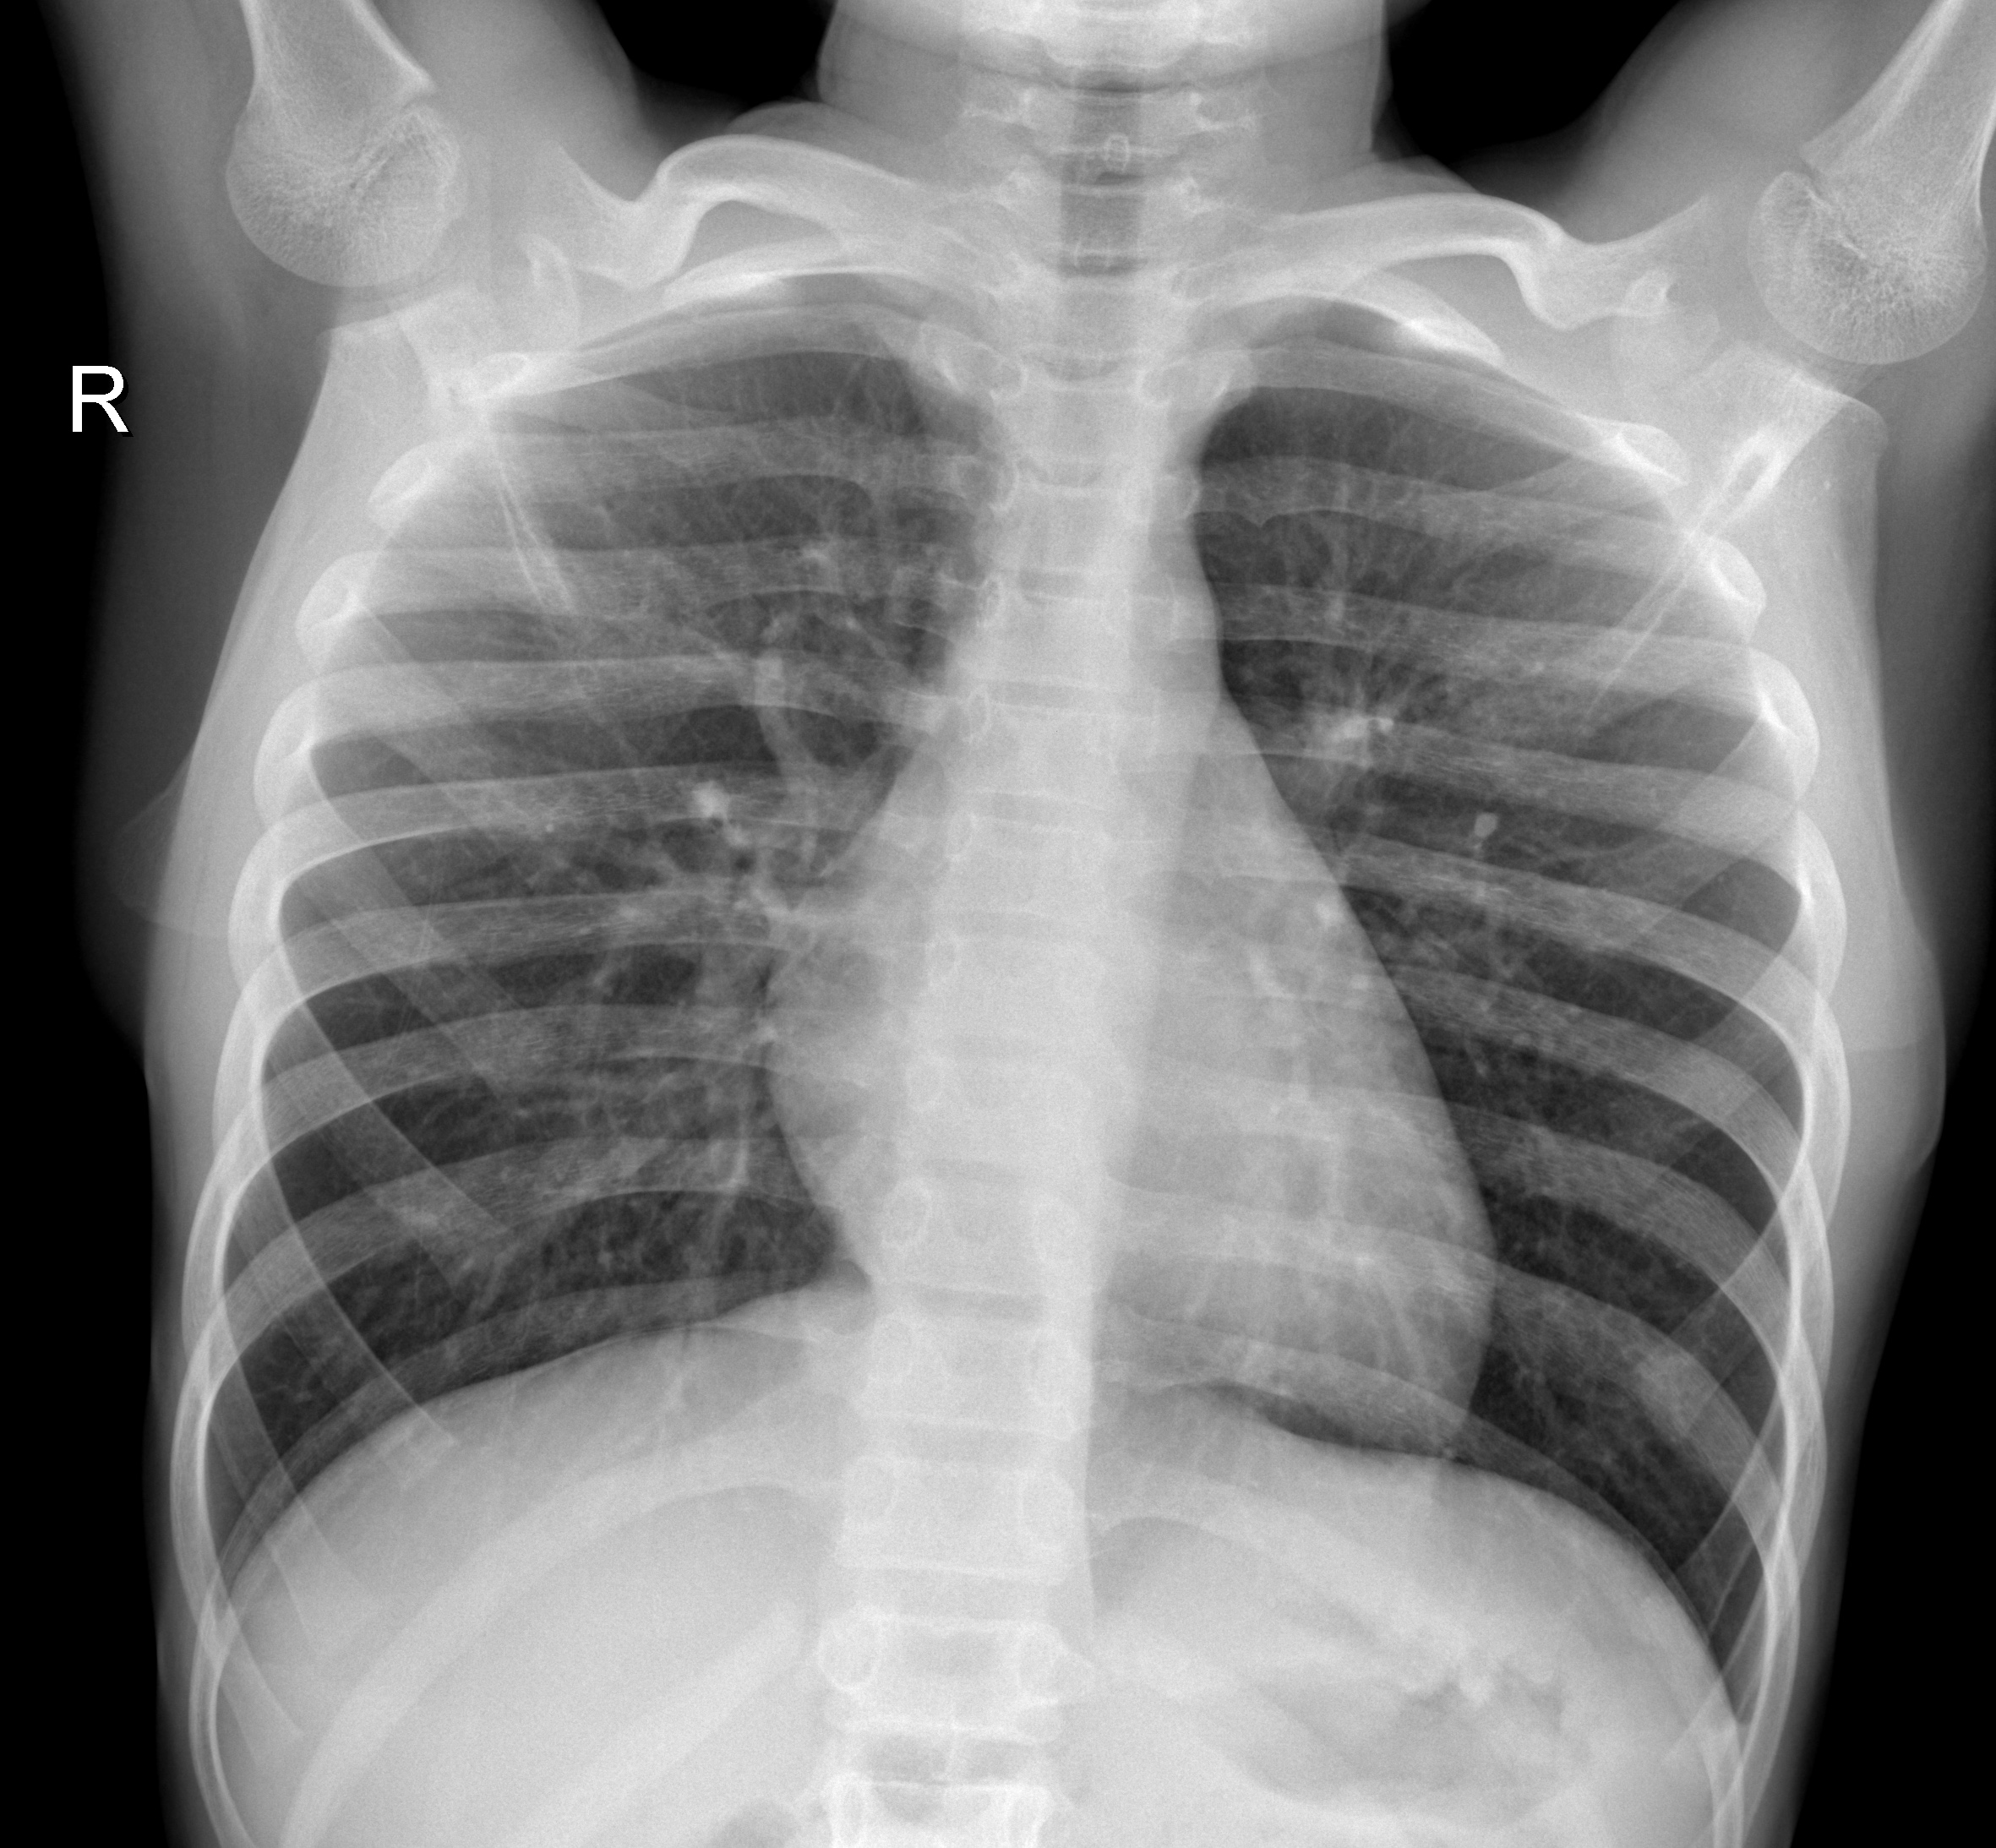
Diagnosis: NORMAL